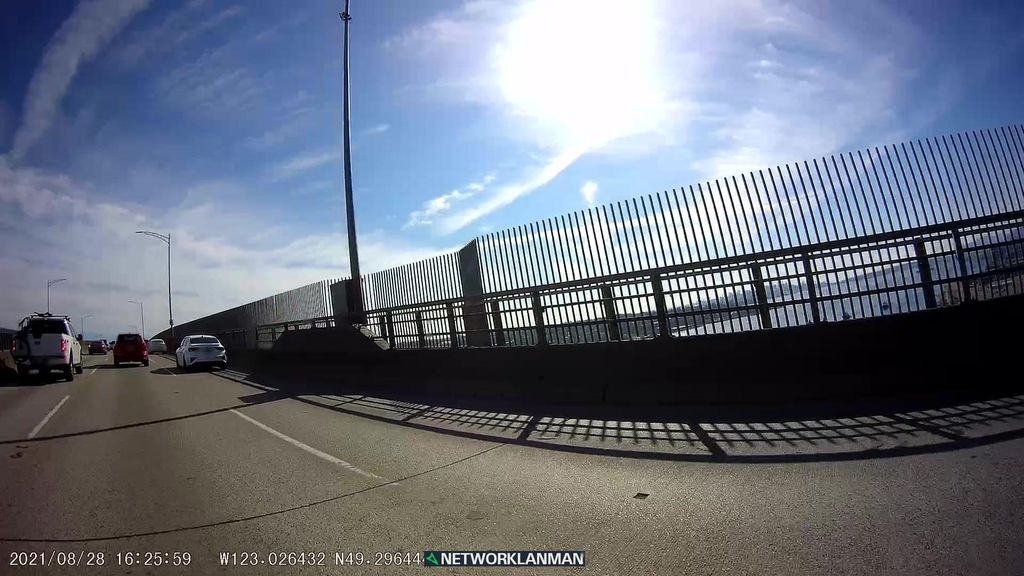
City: vancouver